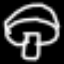
Label: mushroom